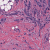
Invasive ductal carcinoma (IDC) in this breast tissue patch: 1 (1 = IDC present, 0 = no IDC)